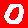
Digit: 0